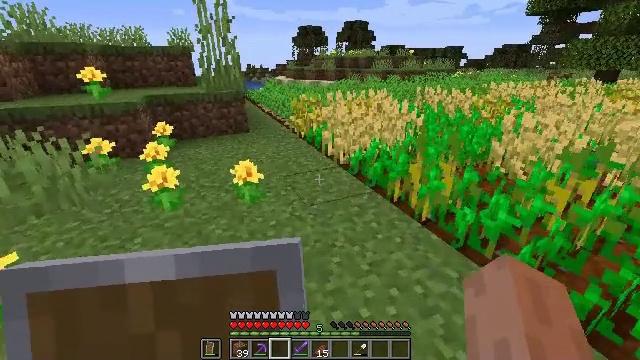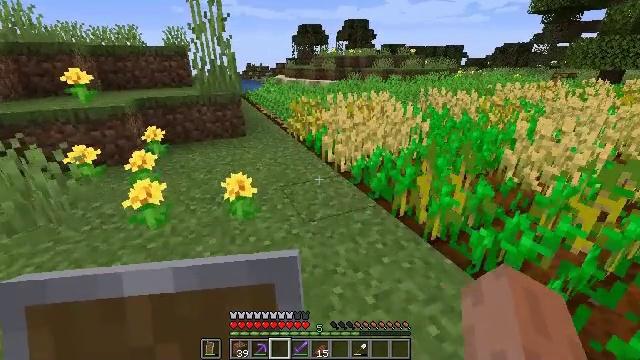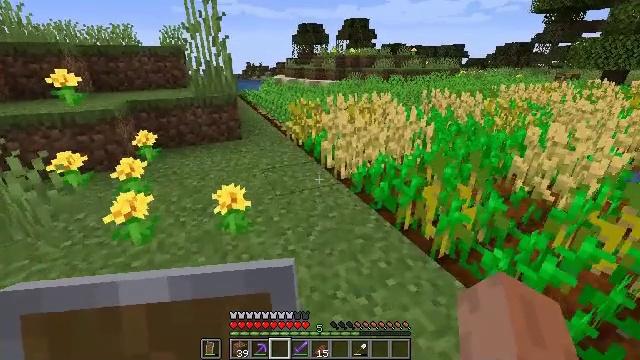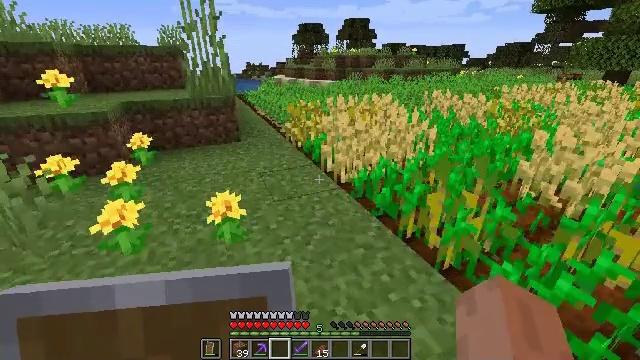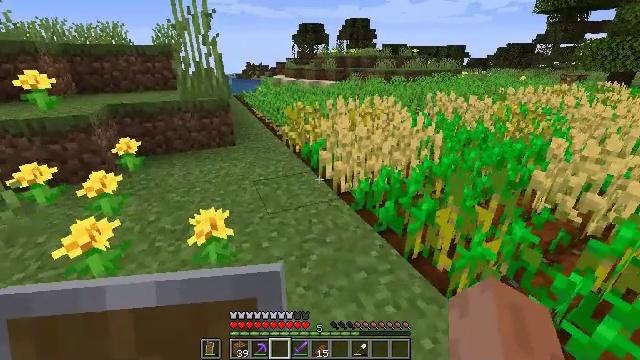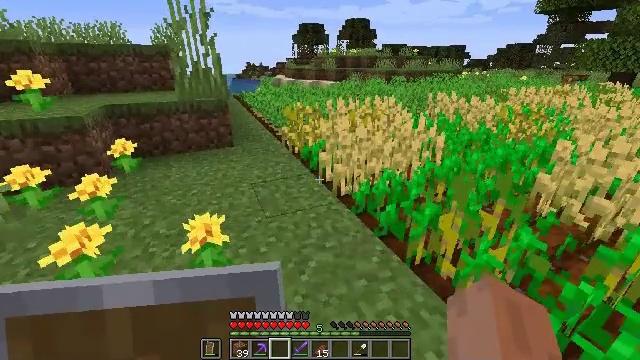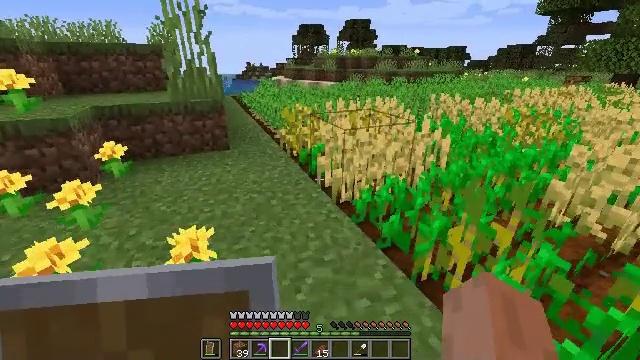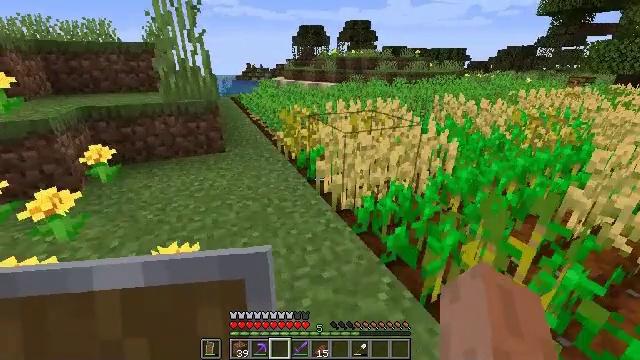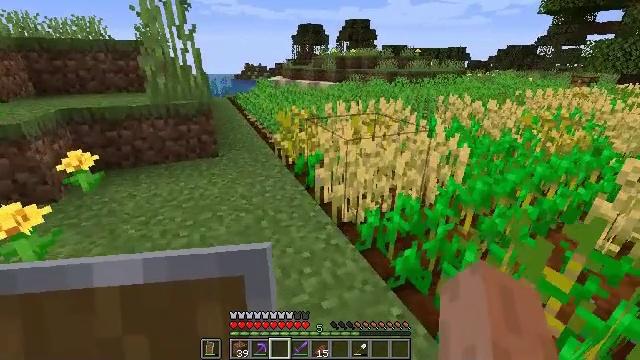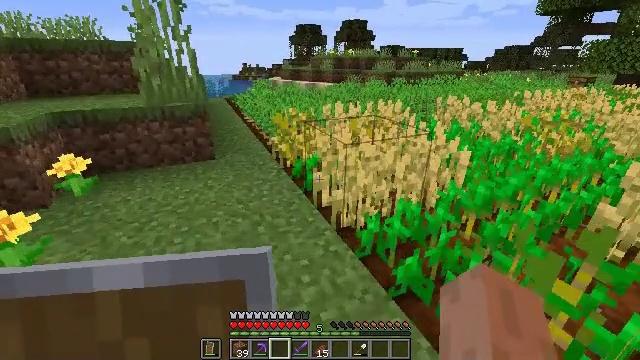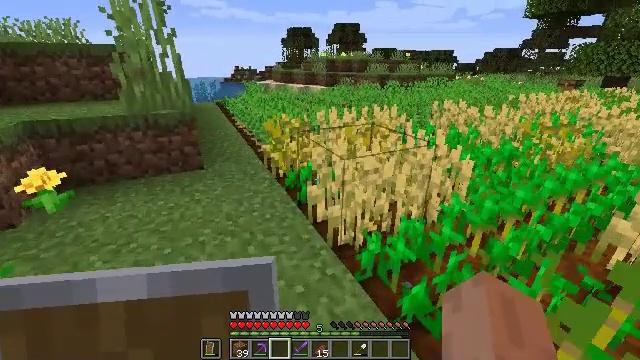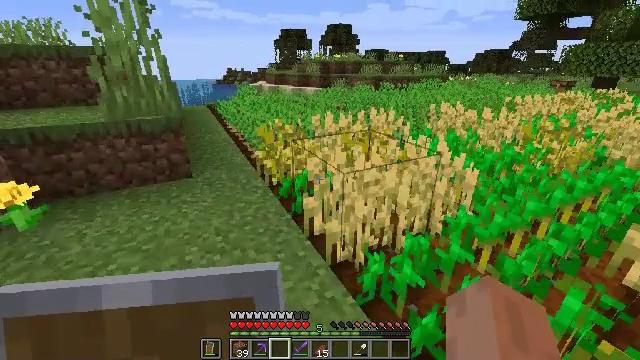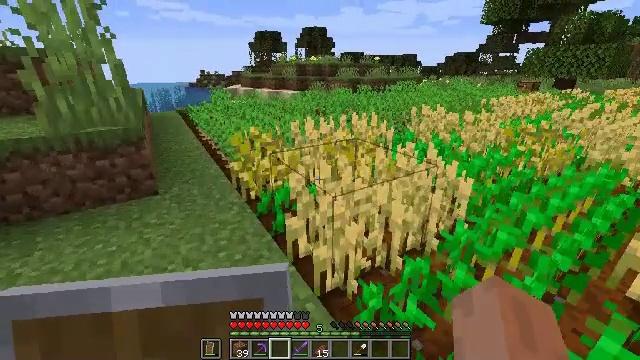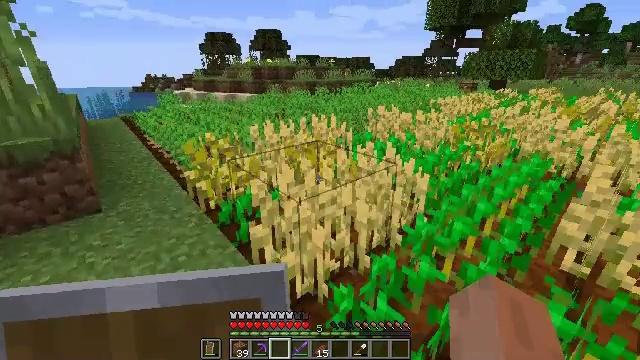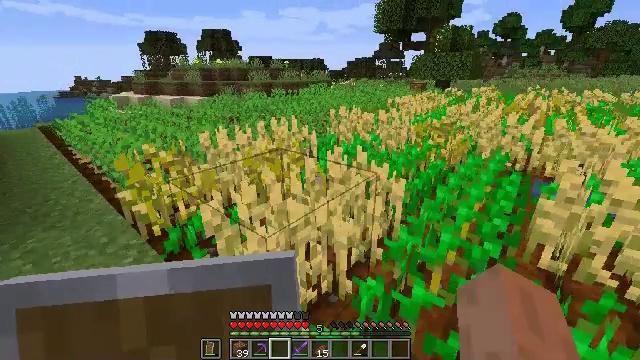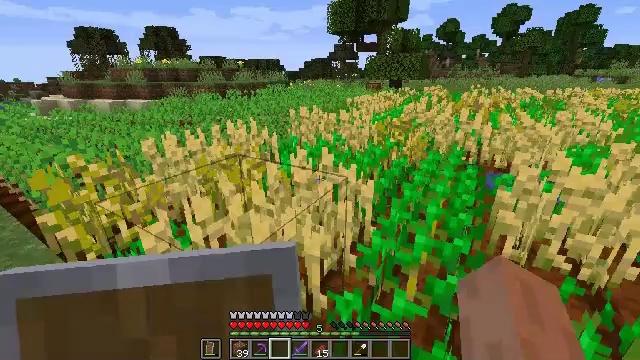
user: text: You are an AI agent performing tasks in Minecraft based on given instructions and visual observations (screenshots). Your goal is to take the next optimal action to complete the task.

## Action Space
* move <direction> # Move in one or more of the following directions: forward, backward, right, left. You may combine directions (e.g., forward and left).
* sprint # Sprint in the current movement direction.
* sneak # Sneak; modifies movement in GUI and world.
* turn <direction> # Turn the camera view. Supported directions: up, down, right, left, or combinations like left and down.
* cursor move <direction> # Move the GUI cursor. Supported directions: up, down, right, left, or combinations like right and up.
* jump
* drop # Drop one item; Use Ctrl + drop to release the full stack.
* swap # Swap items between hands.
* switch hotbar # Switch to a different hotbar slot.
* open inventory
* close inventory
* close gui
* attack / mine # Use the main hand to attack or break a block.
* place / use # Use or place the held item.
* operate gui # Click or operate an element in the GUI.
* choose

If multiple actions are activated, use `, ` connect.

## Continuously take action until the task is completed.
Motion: motion action
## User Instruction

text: Attack the observer device.
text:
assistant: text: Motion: move forward
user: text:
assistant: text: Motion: move forward
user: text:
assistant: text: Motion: move forward
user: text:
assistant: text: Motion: move forward
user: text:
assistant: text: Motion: move forward
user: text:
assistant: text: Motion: move forward
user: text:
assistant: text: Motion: move forward
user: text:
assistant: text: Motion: move forward
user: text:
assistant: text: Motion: move forward
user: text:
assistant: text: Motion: move forward, turn right
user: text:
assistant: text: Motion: move forward, turn right
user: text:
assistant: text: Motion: move forward, turn right
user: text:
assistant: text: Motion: move forward, turn right
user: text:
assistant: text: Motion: move forward, turn right
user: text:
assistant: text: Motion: move forward, turn right
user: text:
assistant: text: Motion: move forward, turn right
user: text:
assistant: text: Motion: move forward, turn right
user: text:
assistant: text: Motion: move forward, turn left and up
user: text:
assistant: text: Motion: move forward, turn left and up
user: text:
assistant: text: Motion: move forward
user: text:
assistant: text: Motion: move forward
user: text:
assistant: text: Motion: move forward, turn right
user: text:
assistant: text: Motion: move forward, turn right
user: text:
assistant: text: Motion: move forward, turn right and down
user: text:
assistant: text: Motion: move forward, turn right
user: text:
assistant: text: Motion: move forward, turn right and down
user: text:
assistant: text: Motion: move forward, turn right
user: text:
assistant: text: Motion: turn right
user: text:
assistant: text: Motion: turn right
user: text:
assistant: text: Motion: no_op